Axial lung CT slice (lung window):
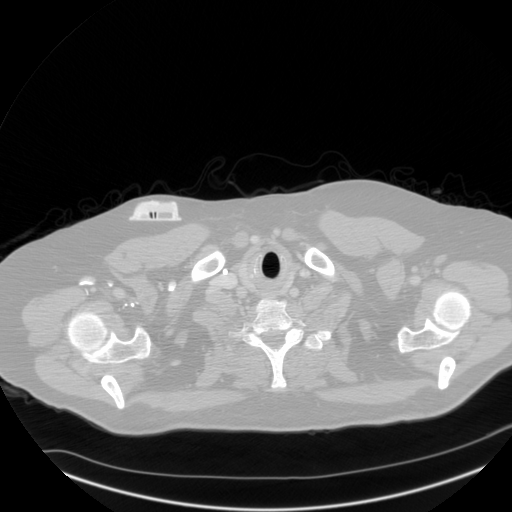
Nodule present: no